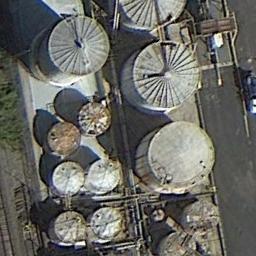
Label: storage tanks